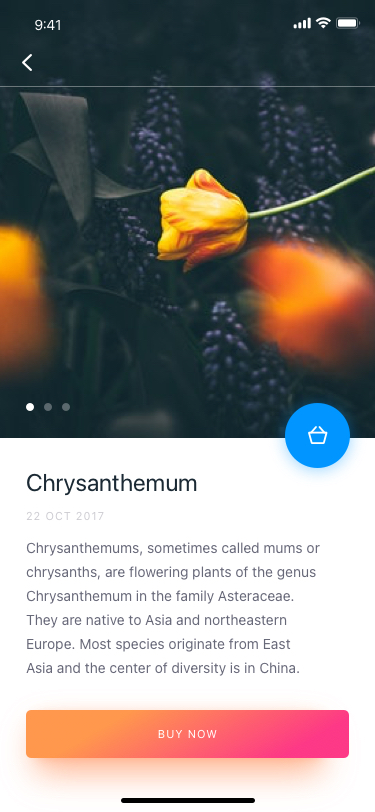
Text in this UI design:
Chrysanthemum
22 Oct 2017
Chrysanthemums, sometimes called mums or chrysanths, are flowering plants of the genus Chrysanthemum in the family Asteraceae. They are native to Asia and northeastern Europe. Most species originate from East Asia and the center of diversity is in China.
Buy now